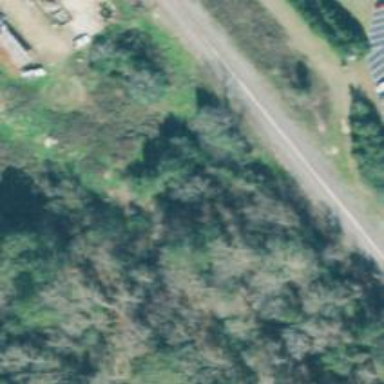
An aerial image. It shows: Disused railway spur.